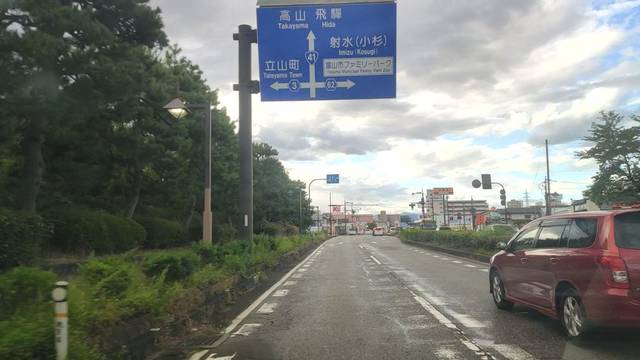
Region: Japan
Coordinates: 36.68, 137.211